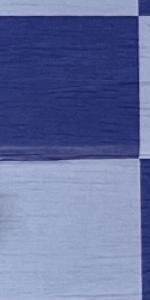
Label: Empty